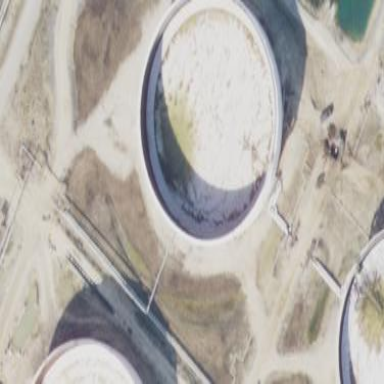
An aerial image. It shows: Storage tank building.